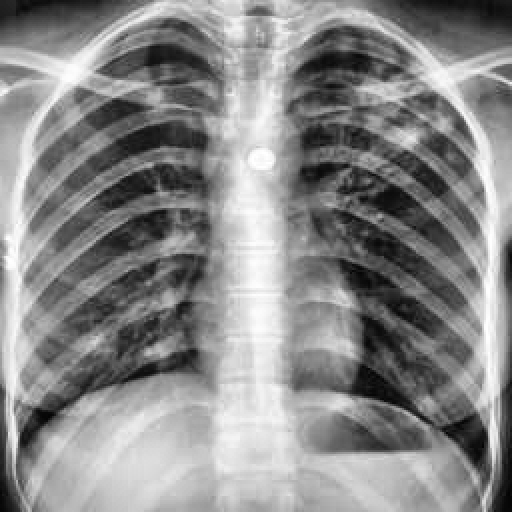
Finding: TUBERCULOSIS